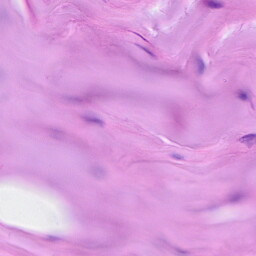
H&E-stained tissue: Breast